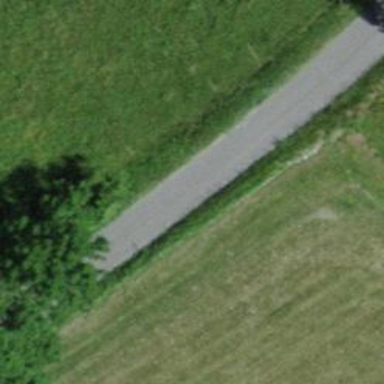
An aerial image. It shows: Unclassified road.